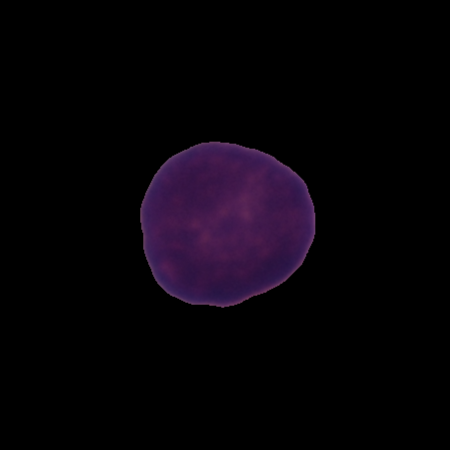
Label: healthy